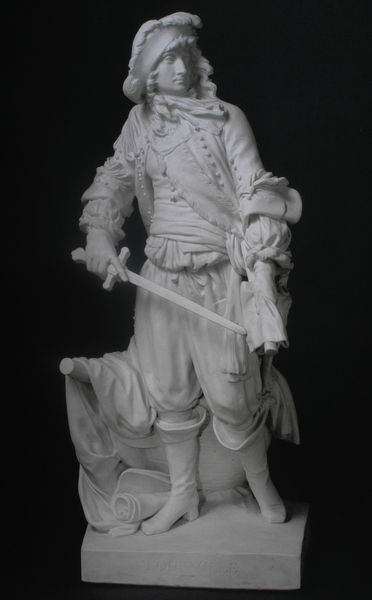
Titel: Anne-Hilarion de Costentin, Maréchal de Tourville
Künstler: Jean-Antoine Houdon
Standort: Versailles
Institution: Musée National du Château de Versailles et de Trianon
Schlagwörter: baum, feder, hand, kämpfer, mann, umhang, weiß, frankreich, handschuh, handschuhe, hut, marmor, nase, profil, tuch, rock, hemd, hose, jacke, mütze, barock, falten, federn, gesicht, sockel, stein, ärmel, wind, figur, haare, mantel, stoff, adel, frontal, locken, rokoko, keramik, skulptur, statue, perücke, schärpe, schwer, kette, schichten, krieg, könig, büste, halstuch, draperie, faltenwurf, kontrapost, plastik, plinthe, poliert, scheide, knöpfe, weste, foto, kanone, zettel, militär, schwert, säbel, uniform, soldat, waffe, bürger, schriftsteller, kugel, napoleon, adeliger, degen, offizier, scherpe, stiefel, herrscher, ritter, rüstung, bekleidung, politiker, rolle, tracht, taschentuch, brief, wanderer, dolch, wams, krieger, wei?, basis, edelmann, gerafft, gips, spielbein, standbein, stulpen, klassik, preußen, standbild, mamor, staue, franzose, plinte, fundament, skultpur, kniehose, statur, stifel, stiefe, pirat, schwet, mitellalter, stiefeletten, musketier, toddel, handschu, stuff, tourville, t, 1900, doclh